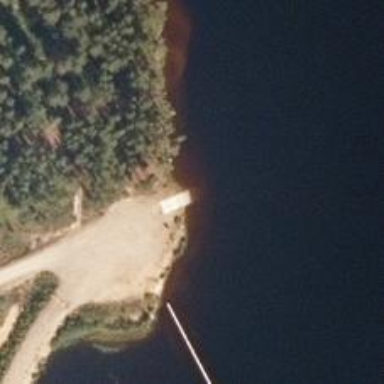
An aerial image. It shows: Slipway on leisure land.